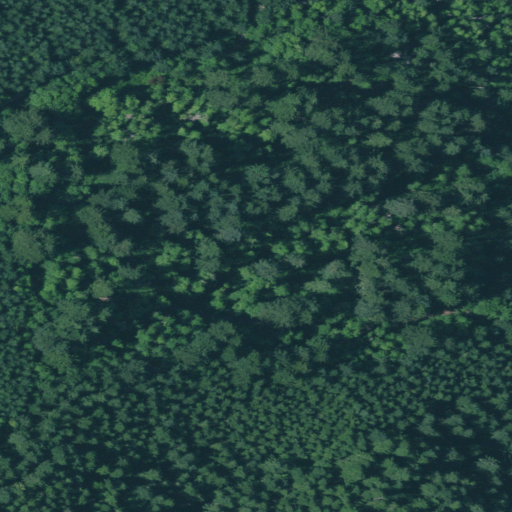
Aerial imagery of ridge(s) in Oregon named Strom Boulder Ridge containing evergreen forest, mixed forest, and open development